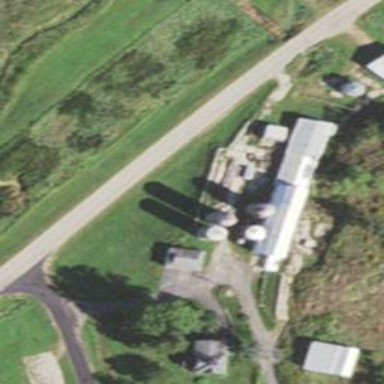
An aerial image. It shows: Silo.